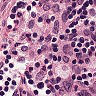
Metastatic tissue present: no